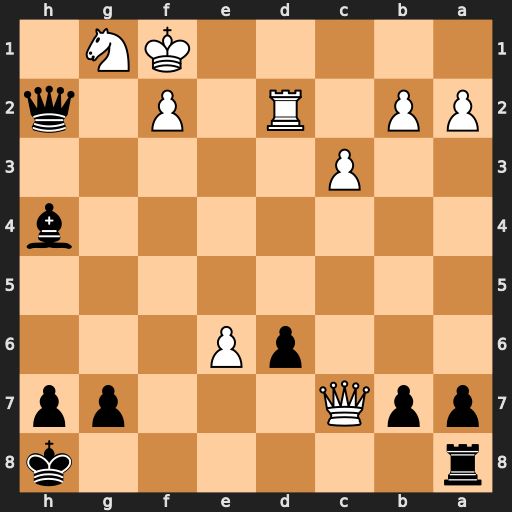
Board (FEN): r6k/ppQ3pp/3pP3/8/7b/2P5/PP1R1P1q/5KN1
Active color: b
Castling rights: -
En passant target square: -
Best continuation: Rf8 Qf7 Rxf7